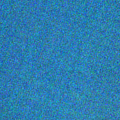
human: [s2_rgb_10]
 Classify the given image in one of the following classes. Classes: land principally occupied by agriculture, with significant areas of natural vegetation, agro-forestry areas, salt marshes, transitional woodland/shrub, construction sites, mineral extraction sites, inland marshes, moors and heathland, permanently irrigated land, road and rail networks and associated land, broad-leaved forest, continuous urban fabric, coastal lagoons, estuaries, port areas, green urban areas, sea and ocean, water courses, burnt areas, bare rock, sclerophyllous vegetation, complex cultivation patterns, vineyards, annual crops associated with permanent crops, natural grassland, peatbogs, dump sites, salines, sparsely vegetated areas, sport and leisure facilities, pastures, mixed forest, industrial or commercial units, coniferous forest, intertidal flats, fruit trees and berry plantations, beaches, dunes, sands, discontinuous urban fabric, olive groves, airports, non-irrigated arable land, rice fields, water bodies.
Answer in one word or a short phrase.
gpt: sea and ocean